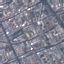
Land use / land cover class: Residential